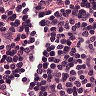
Metastatic tissue present: no